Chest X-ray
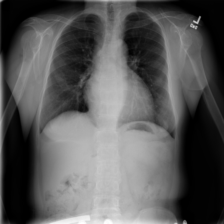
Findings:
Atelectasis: negative
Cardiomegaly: positive
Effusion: negative
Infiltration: negative
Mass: negative
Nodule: negative
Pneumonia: negative
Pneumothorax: negative
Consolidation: negative
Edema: negative
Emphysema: negative
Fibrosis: negative
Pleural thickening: negative
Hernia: negative